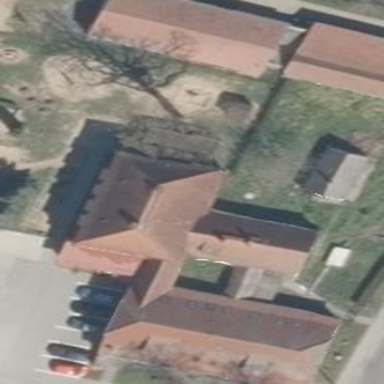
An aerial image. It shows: Kindergarten building.